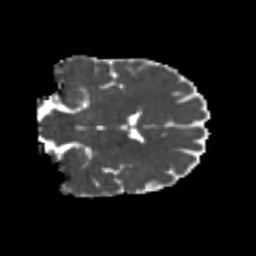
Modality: MD
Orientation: coronal
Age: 25
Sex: female
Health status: healthy
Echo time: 0.074 s